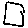
Label: square